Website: home-depot
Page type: payment
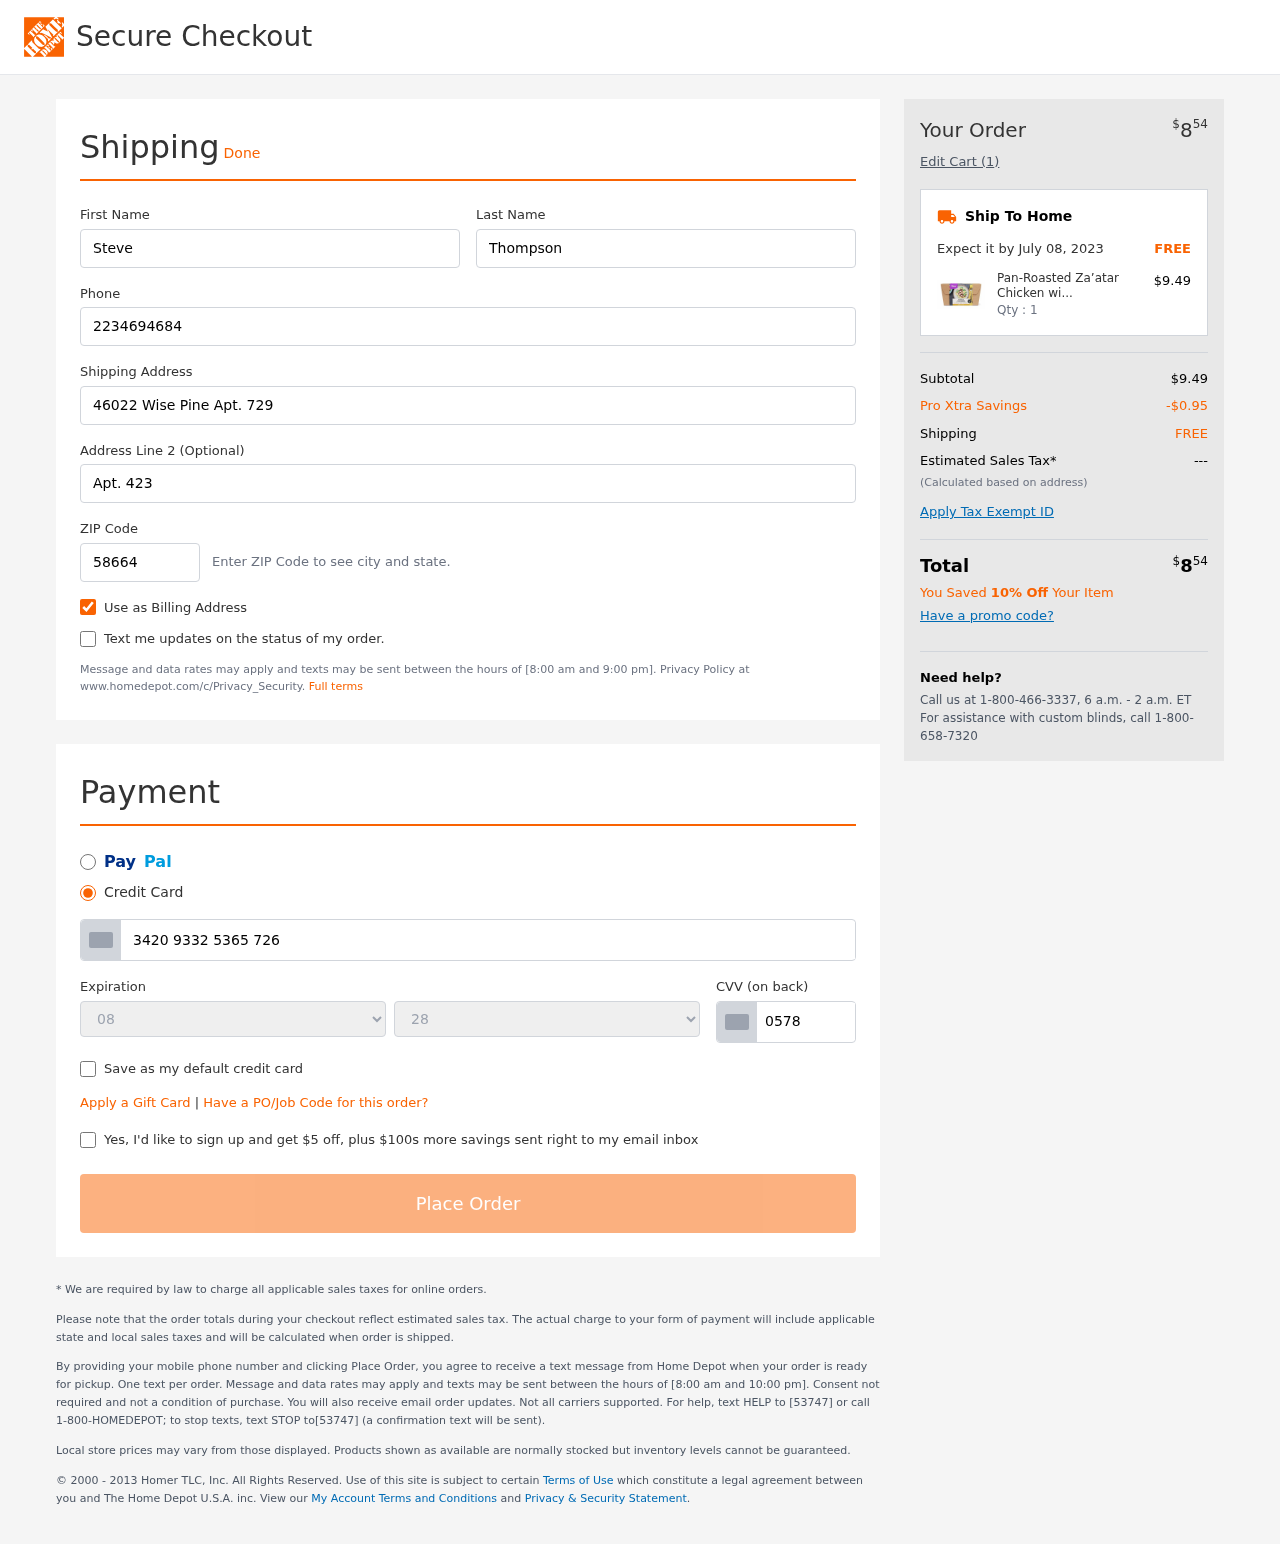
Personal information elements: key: PII_CARD_CVV
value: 0578
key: PII_CARD_EXPIRY_MONTH
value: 08
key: PII_CARD_EXPIRY_YEAR
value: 28
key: PII_CARD_NUMBER
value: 3420 9332 5365 726
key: PII_FIRSTNAME
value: Steve
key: PII_LASTNAME
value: Thompson
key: PII_PHONE
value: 2234694684
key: PII_POSTCODE
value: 58664
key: PII_STREET
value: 46022 Wise Pine Apt. 729
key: PII_STREET2
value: Apt. 423
Product elements: key: PRODUCT1_NAME
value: Pan-Roasted Za’atar Chicken with Corn, Zucchini & Couscous
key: PRODUCT1_PRICE
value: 9.49
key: PRODUCT1_QUANTITY
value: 1
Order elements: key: ORDER_TOTAL
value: $854
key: ORDER_NUM_ITEMS
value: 1
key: ORDER_DELIVERY_DATE
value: July 08, 2023
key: ORDER_SUBTOTAL
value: $9.49
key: ORDER_DISCOUNT
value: -$0.95
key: ORDER_SHIPPING_COST
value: FREE